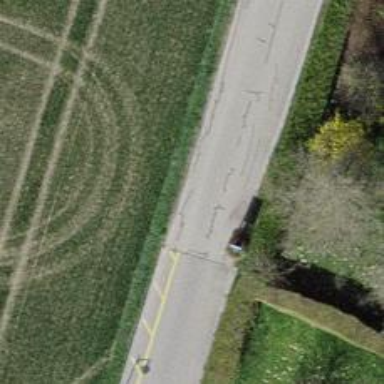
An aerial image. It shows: Traffic calming feature called choker.